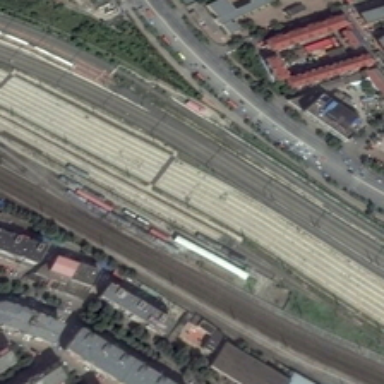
There is only one rail running into empty rails .